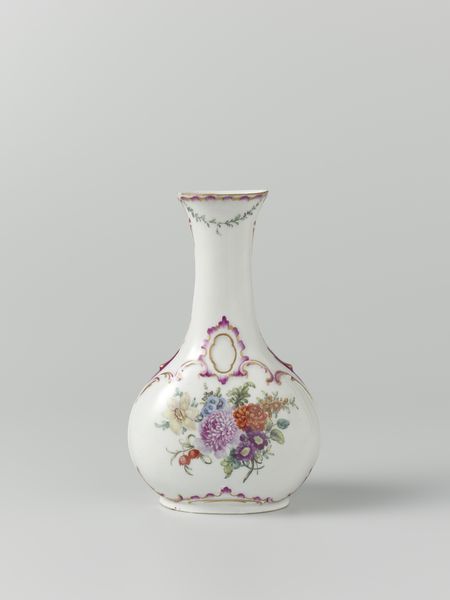
Titel: Vaas
Künstler: Manufactuur Oud-Loosdrecht
Standort: Amsterdam
Institution: Rijksmuseum
Schlagwörter: blue, red, white, green, painting, yellow, flowers, pink, vase, flower, orange, pine, decoration, oval, purple, shadow, bouquet, photo, leaves, bottle, ceramic, floral, rose, leaf, chinese, asian, china, photograph, porcelain, daisy, pint, edge, shite, porceline, decorated, carnation, orante, berries, fragile, violets, vae